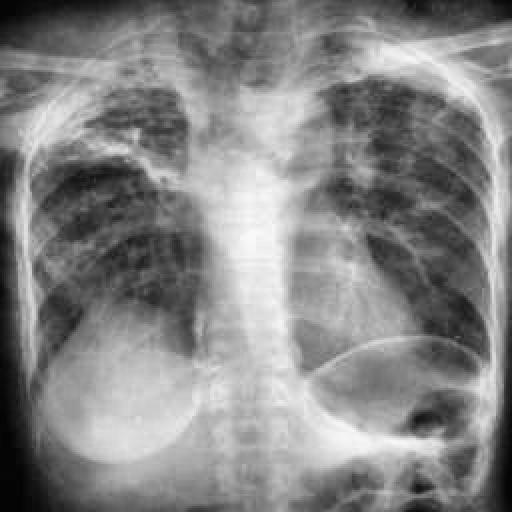
Finding: TUBERCULOSIS